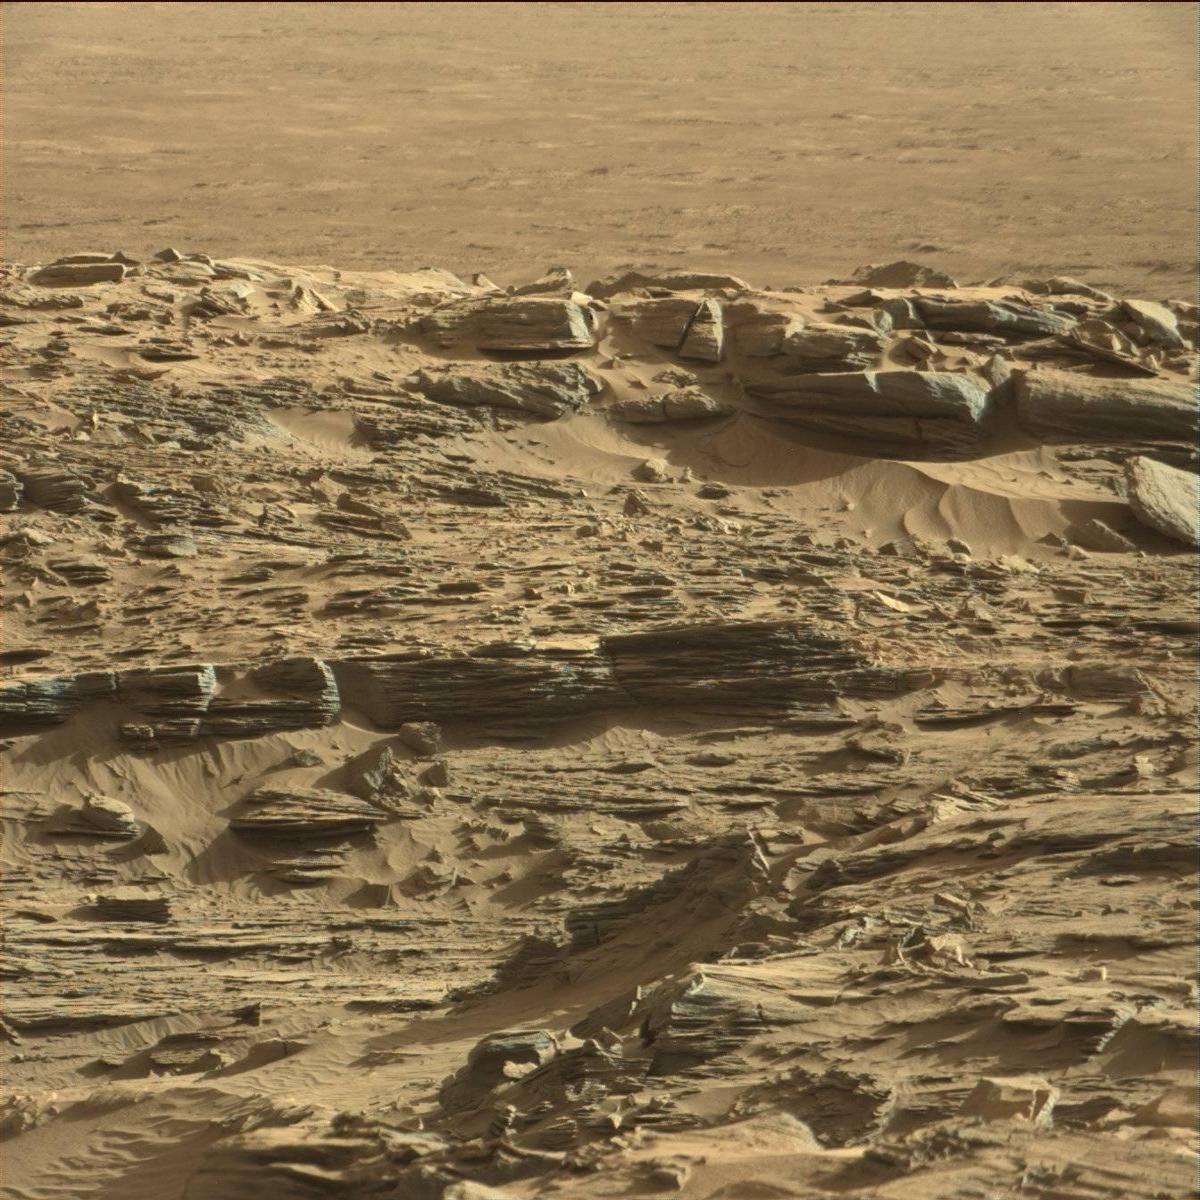
Terrain classes present: Bedrock, Sand / Soil